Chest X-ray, PA view. Patient: 58 years old, sex M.
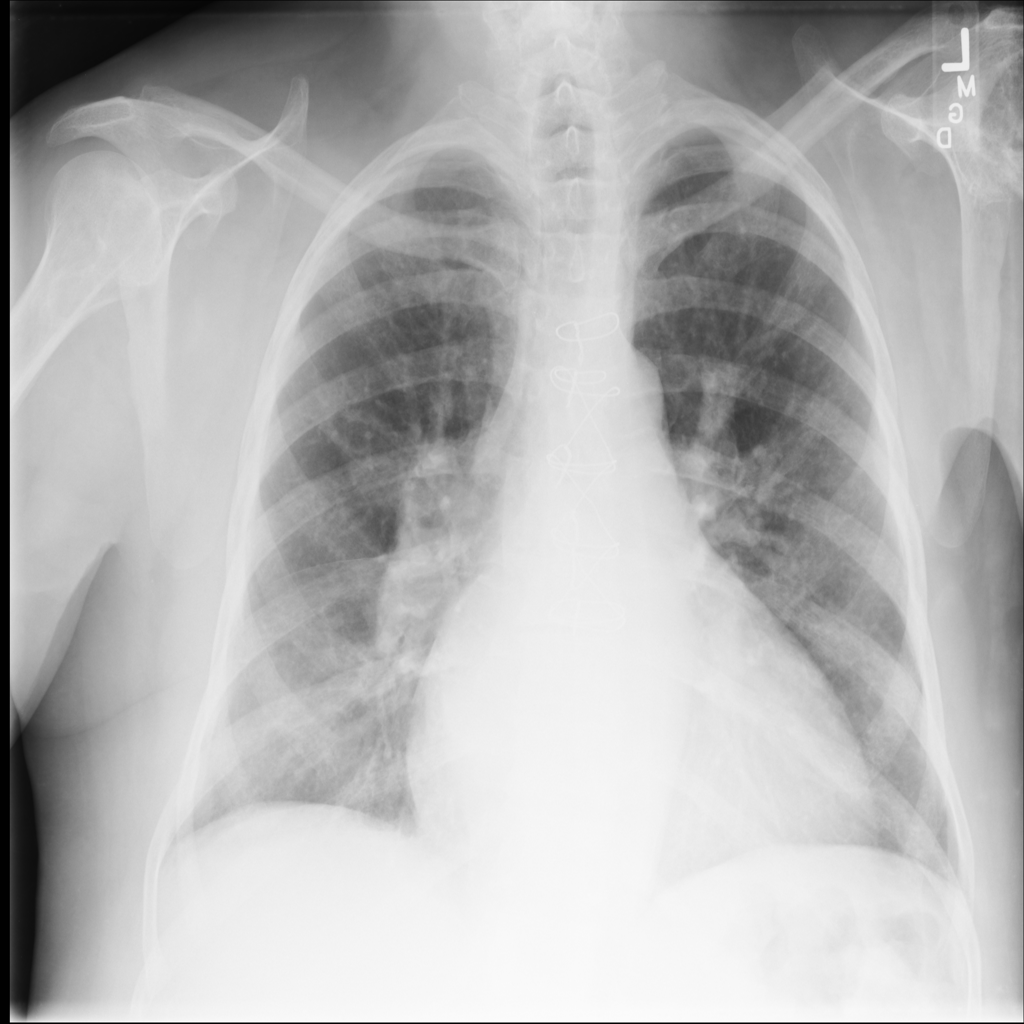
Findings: Cardiomegaly, Effusion